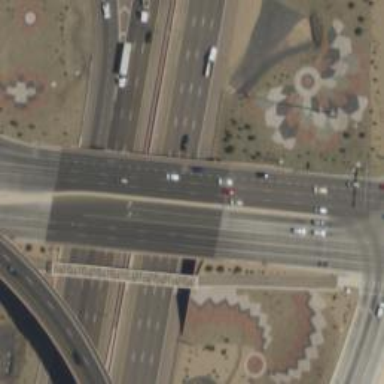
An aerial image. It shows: Viaduct bridge on trunk highway.